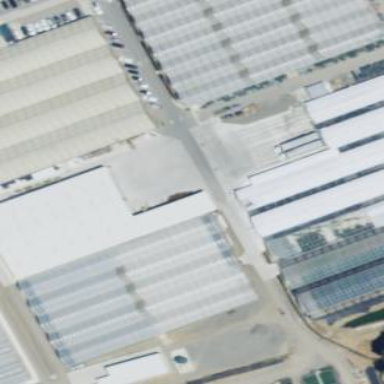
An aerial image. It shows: Greenhouse.